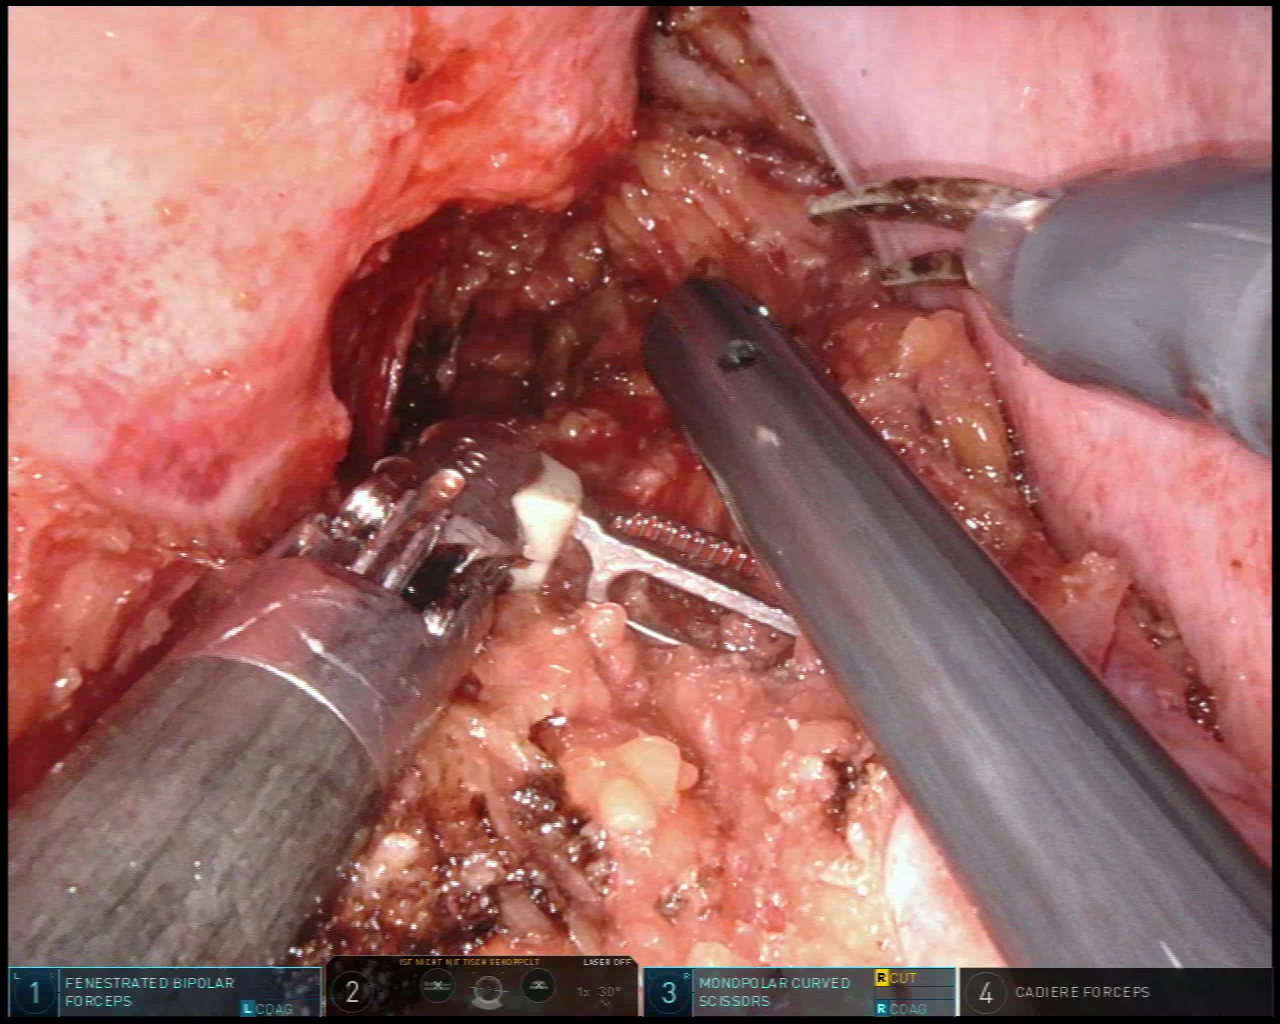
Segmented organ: vesicular_glands
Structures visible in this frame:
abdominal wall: no
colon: no
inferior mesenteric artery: no
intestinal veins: no
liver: no
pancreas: no
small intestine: no
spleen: no
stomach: no
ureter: no
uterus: no
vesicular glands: yes